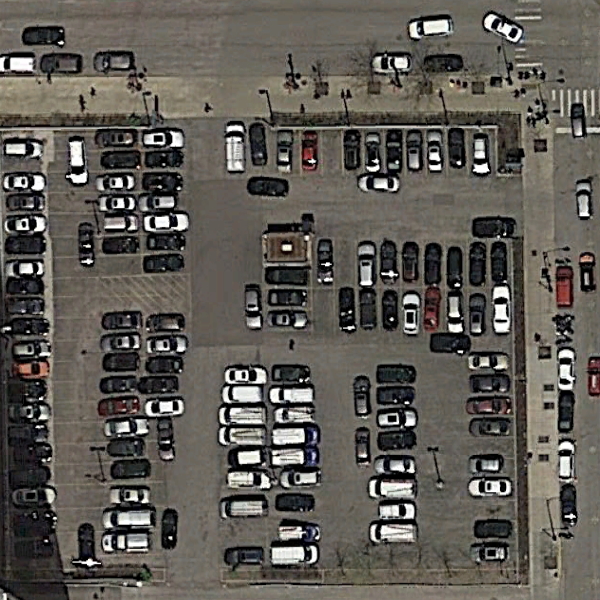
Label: Parking